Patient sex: M
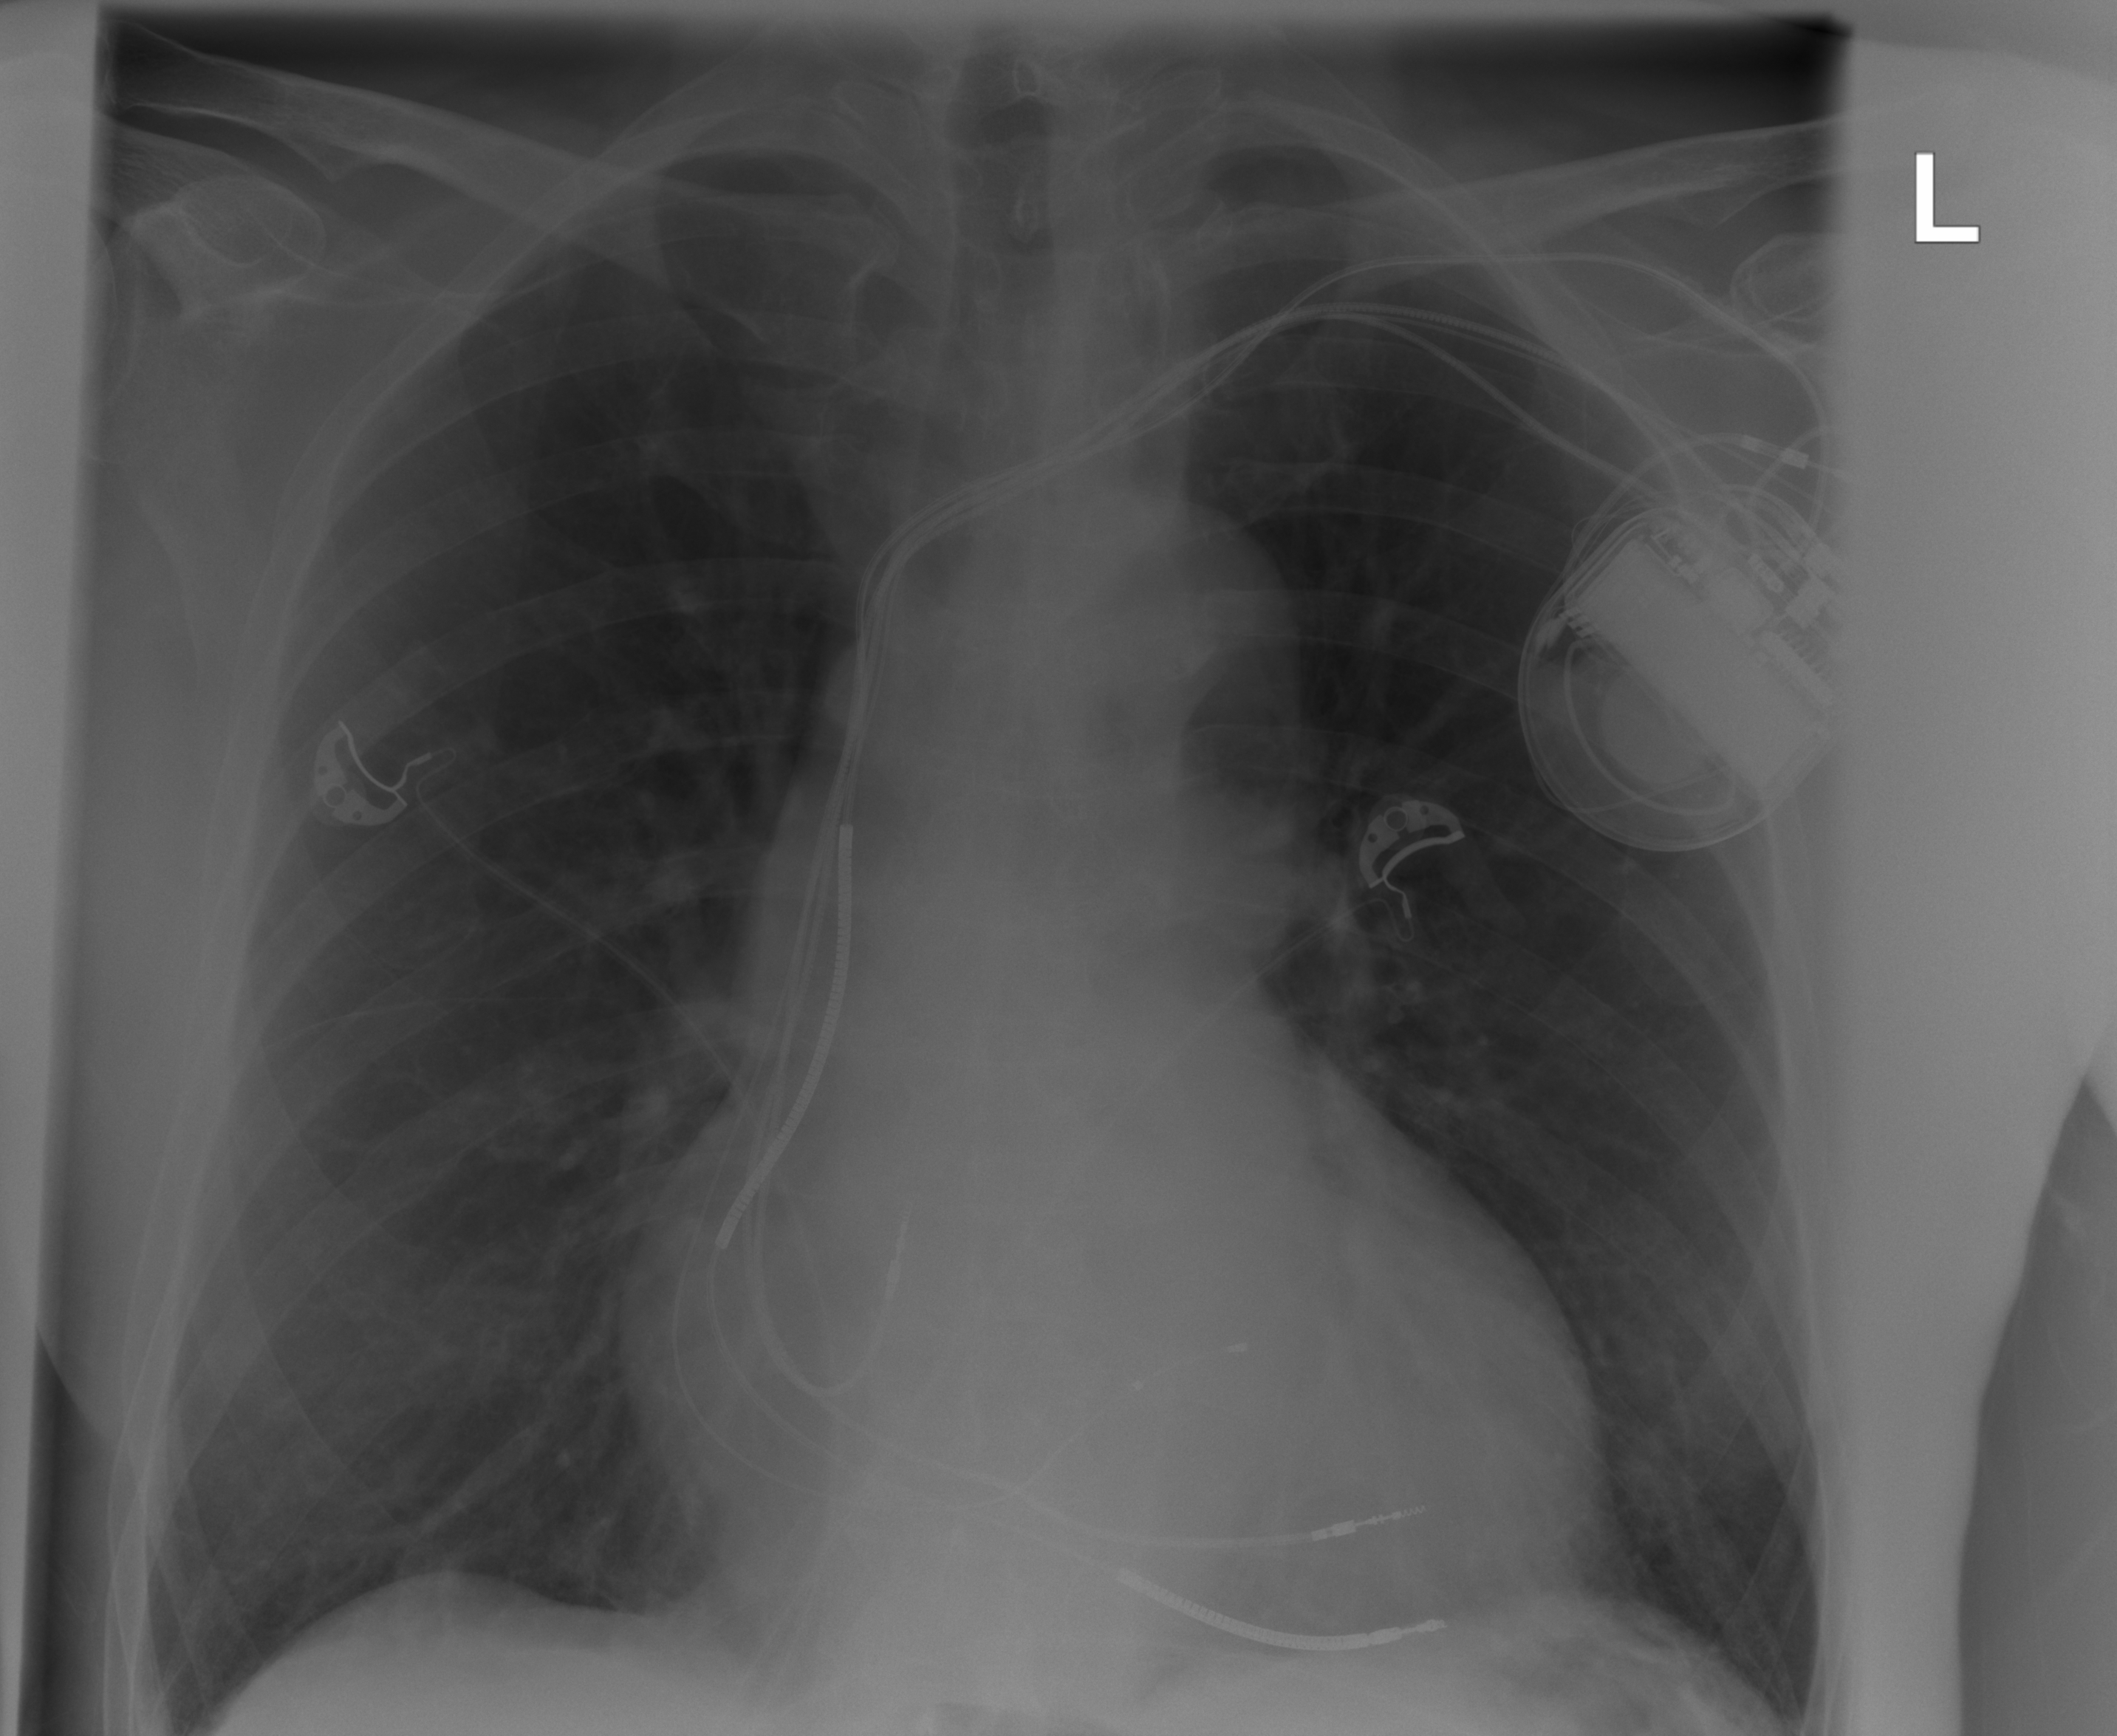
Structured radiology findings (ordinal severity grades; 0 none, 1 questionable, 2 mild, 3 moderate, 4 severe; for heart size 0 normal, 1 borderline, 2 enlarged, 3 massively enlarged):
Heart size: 1
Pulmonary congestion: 0
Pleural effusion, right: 0
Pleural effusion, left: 0
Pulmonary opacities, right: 0
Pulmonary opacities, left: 0
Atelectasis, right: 2
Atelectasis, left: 0